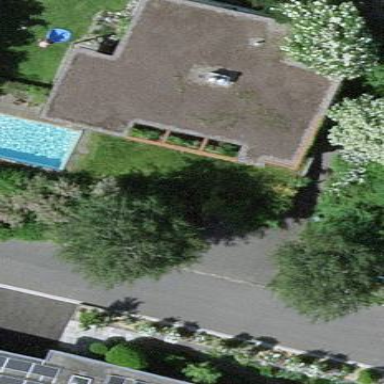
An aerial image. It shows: Simple house.